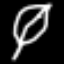
Label: leaf